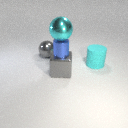
large cyan rubber cylinder in front of large gray metal sphere